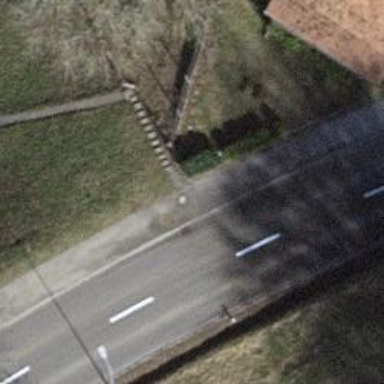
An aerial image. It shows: Set of steps on the road.